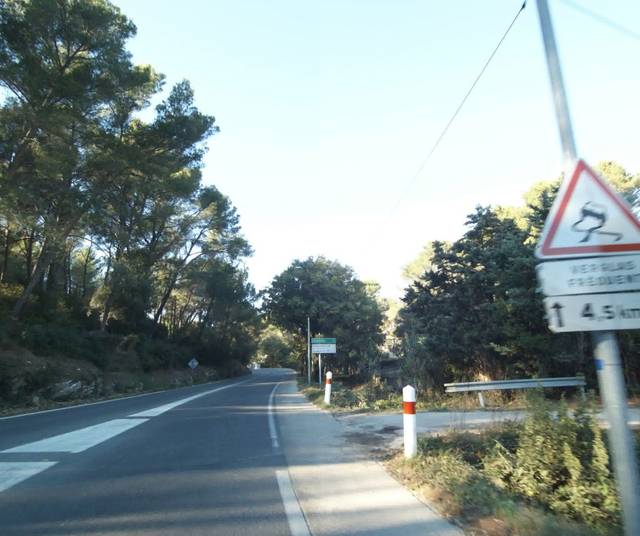
Region: France
Coordinates: 43.195, 5.598